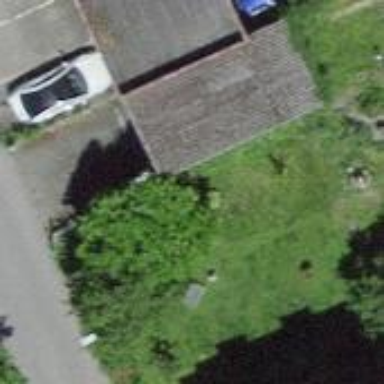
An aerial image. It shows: Garage.